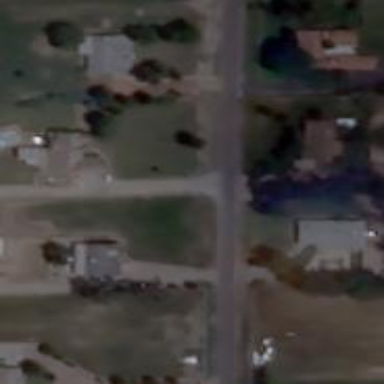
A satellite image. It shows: Driveway.